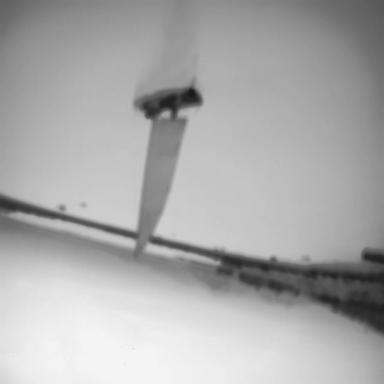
There is a sailboat in the infrared image.